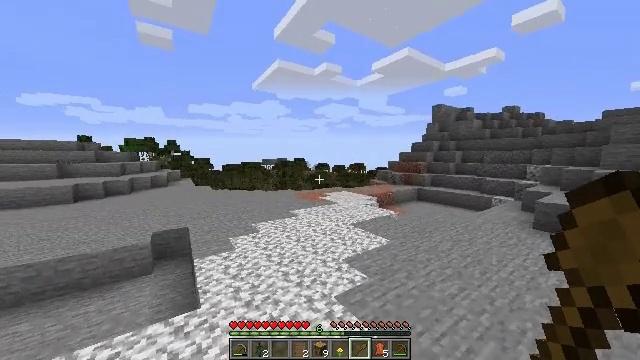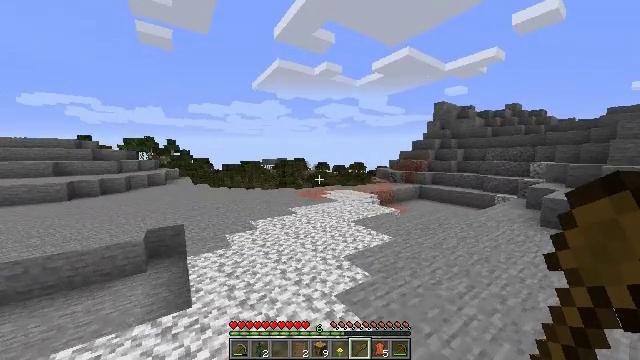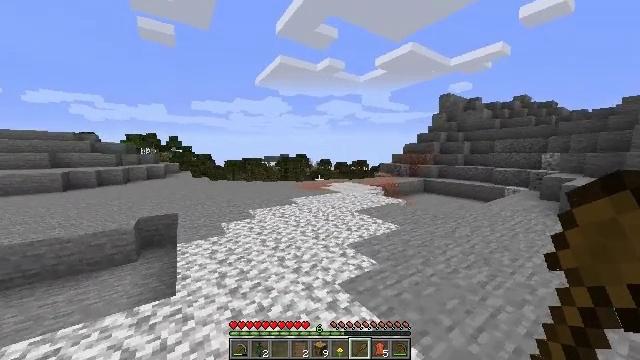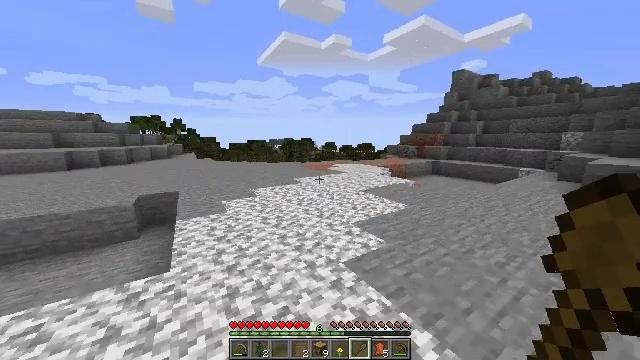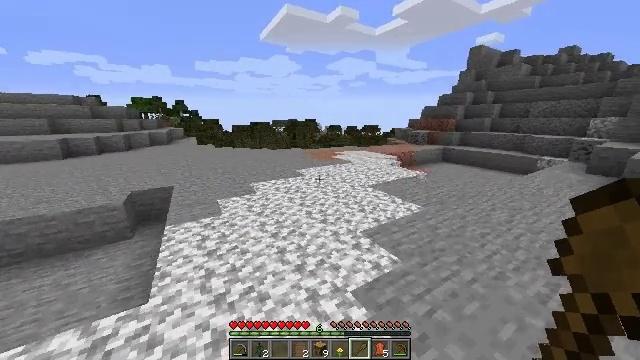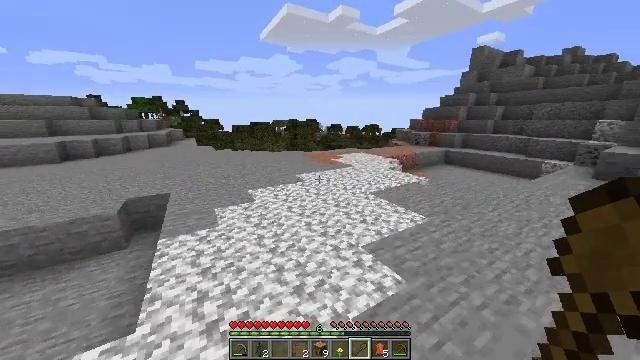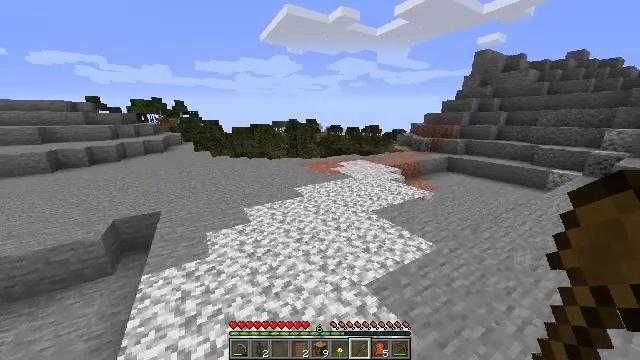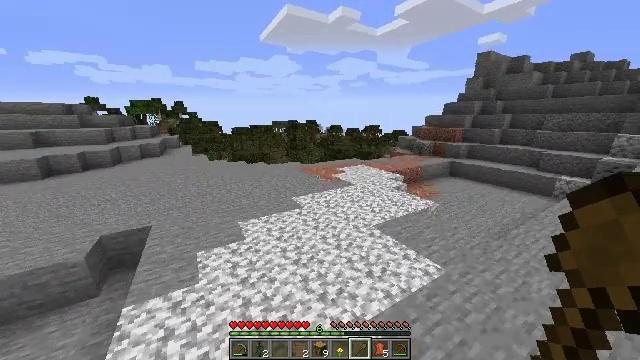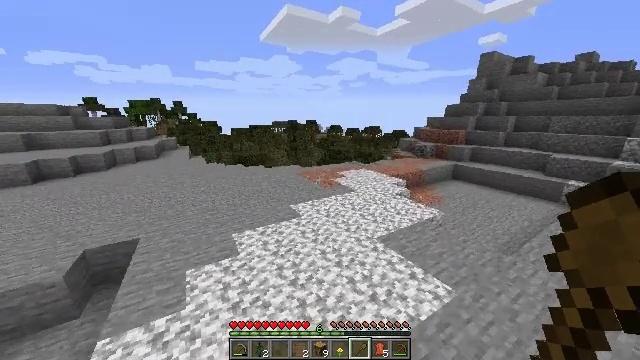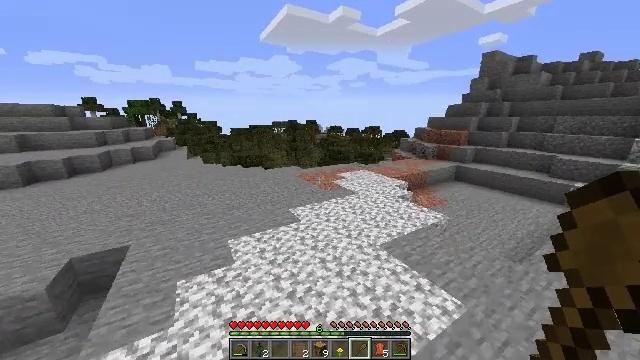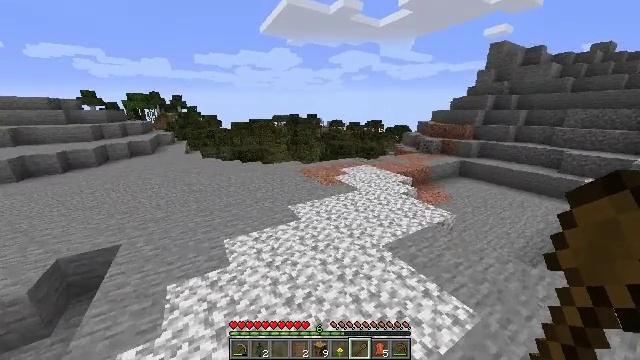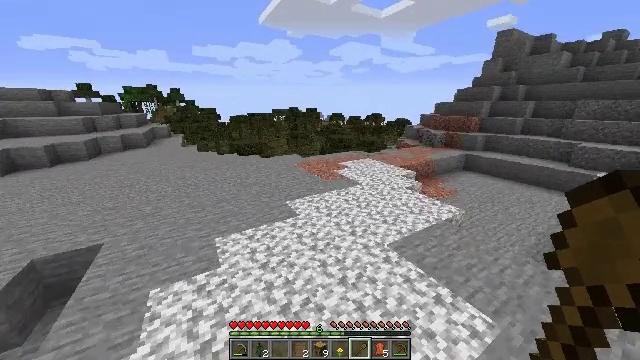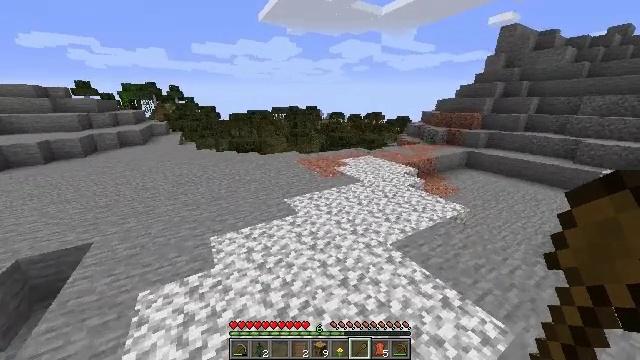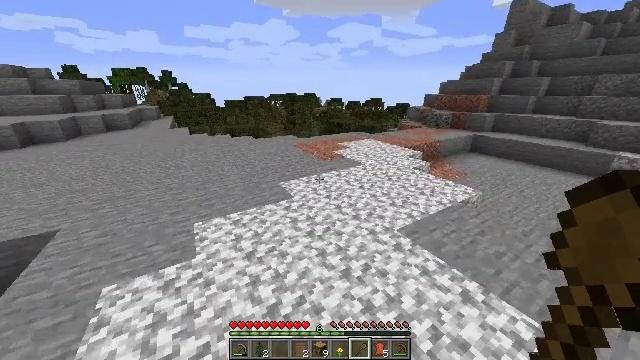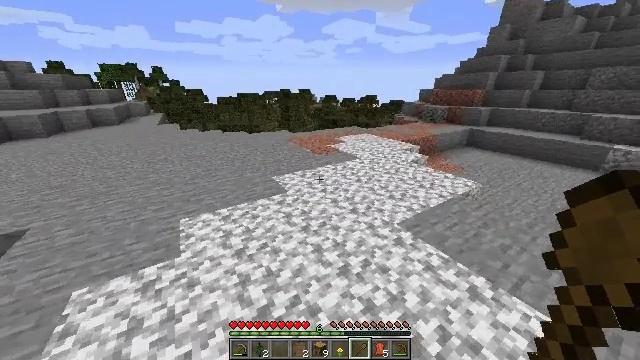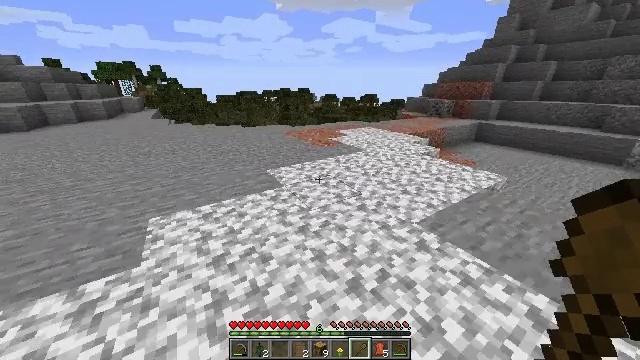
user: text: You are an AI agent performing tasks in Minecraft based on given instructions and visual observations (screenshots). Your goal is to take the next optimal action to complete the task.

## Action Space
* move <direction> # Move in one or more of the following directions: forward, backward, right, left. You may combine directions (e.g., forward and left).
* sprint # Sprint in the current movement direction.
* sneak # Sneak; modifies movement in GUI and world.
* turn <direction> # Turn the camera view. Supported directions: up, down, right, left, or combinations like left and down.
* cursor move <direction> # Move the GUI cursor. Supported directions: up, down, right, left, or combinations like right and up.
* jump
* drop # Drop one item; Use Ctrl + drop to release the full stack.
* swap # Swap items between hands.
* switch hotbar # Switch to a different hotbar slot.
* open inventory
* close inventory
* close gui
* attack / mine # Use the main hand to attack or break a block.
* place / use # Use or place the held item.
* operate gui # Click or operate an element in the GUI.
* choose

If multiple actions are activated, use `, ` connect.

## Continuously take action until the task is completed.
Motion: motion action
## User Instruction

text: Break the grass block.
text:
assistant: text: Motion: move forward, jump
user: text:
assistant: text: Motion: move forward, jump
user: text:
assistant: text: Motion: move forward, turn left and down, jump
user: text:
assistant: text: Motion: move forward, turn left and down, jump
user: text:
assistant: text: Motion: move forward, jump
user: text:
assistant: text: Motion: move forward, jump
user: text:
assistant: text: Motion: move forward, jump
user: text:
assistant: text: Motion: move forward, jump
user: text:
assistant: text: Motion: move forward, jump
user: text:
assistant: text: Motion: move forward, turn down, jump
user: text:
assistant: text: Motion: move forward, turn down, jump
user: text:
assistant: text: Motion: move forward, jump
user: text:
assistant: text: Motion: move forward, turn down, jump
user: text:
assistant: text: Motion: move forward, turn right, jump
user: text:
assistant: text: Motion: move forward, jump
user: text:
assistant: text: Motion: move forward, jump
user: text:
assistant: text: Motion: move forward, jump
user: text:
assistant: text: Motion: move forward, jump
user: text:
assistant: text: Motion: move forward, jump
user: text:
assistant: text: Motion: move forward, jump
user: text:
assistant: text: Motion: move forward, jump
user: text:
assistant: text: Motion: move forward, jump
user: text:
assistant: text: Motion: move forward, jump
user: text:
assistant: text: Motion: move forward, jump
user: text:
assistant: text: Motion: move forward, jump
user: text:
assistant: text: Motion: move forward, turn left, jump
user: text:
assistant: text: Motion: move forward, turn left, jump
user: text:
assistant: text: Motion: move forward, turn left and down, jump
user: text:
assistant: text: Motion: move forward, jump
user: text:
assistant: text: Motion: move forward, jump